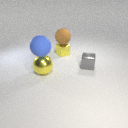
small yellow metal cube below large brown rubber sphere